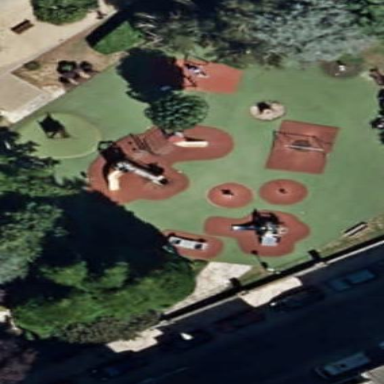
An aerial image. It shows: Playground area for leisure land.